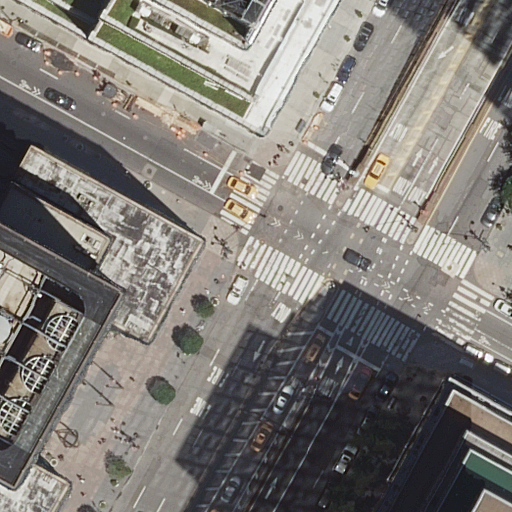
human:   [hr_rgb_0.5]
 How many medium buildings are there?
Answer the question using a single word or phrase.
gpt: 1

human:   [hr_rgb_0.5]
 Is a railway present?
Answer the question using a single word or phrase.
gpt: no

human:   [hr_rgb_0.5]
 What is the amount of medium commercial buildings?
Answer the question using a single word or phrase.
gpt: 0

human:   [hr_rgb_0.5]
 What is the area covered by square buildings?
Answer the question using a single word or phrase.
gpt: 0m2

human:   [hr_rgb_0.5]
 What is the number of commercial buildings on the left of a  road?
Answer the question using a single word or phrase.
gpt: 0

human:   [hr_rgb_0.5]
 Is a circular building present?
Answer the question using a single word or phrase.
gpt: no

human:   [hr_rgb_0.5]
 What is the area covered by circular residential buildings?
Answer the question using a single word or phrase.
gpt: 0m2

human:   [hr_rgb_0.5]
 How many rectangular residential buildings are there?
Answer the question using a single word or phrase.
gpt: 2

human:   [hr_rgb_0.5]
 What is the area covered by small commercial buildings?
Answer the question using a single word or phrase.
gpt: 0m2

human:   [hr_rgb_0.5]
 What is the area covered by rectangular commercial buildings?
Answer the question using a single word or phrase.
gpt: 0m2

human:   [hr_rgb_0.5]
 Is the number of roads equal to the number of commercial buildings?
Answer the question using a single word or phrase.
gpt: no

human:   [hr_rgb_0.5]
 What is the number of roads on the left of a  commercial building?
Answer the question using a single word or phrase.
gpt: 0

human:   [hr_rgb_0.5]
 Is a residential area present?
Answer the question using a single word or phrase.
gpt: no

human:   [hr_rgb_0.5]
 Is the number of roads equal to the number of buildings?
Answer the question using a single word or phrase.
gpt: no

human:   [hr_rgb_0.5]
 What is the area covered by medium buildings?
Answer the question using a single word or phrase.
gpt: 305m2

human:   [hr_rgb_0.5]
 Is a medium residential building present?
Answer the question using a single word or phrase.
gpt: yes

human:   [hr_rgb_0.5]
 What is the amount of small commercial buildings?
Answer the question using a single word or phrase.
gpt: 0

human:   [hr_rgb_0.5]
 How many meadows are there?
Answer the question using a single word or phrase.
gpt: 0

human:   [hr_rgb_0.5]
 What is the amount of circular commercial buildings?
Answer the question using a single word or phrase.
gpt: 0

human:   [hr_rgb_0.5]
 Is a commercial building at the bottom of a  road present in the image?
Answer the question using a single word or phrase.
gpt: no

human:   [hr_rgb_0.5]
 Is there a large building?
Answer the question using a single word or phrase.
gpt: yes

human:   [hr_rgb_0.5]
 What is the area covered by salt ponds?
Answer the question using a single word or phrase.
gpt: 0m2

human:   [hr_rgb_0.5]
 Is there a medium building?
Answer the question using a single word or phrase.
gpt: yes

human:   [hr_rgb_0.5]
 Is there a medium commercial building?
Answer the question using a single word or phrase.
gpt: no

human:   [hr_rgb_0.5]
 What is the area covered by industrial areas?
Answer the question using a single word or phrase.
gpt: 0m2

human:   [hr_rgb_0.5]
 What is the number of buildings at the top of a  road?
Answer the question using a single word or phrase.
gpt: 1

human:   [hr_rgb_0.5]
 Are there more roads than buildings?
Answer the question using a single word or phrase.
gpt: yes

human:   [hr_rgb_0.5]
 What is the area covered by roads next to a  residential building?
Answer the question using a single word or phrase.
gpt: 0m2

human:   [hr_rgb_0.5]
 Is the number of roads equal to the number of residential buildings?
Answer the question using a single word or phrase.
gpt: no

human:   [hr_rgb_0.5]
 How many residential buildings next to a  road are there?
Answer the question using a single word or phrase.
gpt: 3

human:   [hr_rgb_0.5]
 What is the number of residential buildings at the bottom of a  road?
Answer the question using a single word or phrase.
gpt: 1

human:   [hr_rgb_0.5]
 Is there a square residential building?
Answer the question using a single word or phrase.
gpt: no

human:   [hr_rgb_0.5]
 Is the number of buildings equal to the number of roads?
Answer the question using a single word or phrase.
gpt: no

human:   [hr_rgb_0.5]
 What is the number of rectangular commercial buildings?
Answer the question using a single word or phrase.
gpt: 0

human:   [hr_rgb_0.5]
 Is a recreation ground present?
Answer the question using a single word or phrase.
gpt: no

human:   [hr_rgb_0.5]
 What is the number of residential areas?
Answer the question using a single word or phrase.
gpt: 0